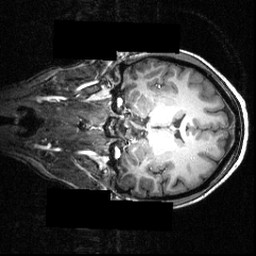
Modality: T1w
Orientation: coronal
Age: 21
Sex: female
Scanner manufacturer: siemens
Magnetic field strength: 3.951 T
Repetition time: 1.5 s
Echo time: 0.00335 s